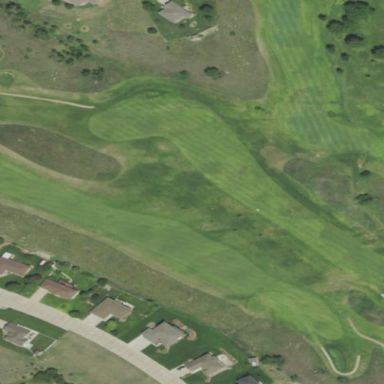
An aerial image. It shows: Grassy area designated as golf fairway.